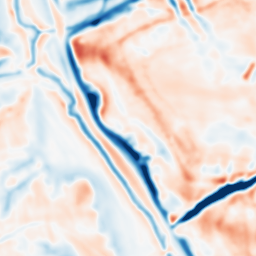
Category: multiscale
Decomposition family: dog_multiscale
Decomposition parameters: sigma_ratio: 1.4
n_scales: 4
base_sigma: 2
Upsampling method: bspline
Upsampling parameters: scale: 8
Upsampling scale: 8